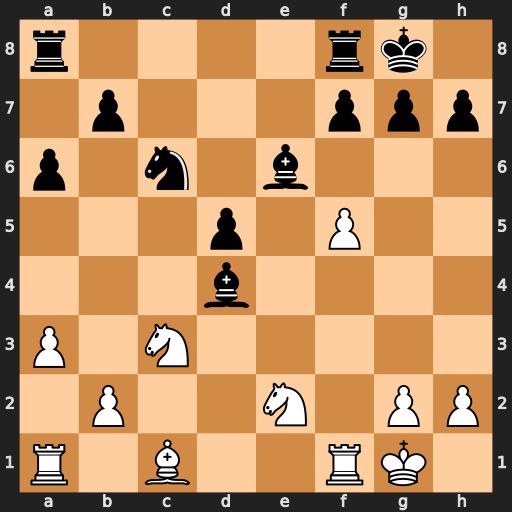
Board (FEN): r4rk1/1p3ppp/p1n1b3/3p1P2/3b4/P1N5/1P2N1PP/R1B2RK1
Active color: w
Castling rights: -
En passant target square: -
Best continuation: Nxd4 Nxd4 fxe6